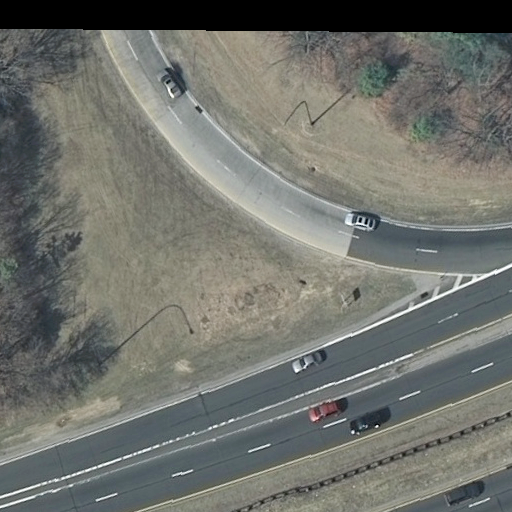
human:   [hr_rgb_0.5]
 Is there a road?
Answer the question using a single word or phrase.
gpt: yes

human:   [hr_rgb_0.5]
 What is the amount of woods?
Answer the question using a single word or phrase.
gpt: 1

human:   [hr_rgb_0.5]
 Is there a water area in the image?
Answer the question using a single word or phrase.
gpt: no

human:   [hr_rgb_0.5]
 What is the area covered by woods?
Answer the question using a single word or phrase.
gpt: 10599m2

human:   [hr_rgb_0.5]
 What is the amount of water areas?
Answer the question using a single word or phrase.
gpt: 0

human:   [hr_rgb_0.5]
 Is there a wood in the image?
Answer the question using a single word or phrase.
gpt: yes

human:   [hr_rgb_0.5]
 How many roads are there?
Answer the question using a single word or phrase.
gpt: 5

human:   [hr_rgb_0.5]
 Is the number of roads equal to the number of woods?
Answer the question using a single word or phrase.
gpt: no

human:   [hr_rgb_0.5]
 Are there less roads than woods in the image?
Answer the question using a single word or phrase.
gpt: no

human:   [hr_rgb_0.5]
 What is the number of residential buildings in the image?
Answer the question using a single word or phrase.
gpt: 0

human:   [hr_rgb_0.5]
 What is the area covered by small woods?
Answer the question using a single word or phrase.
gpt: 0m2

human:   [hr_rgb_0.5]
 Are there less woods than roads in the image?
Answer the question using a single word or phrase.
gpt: yes

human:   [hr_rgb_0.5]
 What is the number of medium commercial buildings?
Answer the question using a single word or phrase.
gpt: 0

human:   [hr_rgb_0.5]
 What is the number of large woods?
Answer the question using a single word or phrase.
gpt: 1

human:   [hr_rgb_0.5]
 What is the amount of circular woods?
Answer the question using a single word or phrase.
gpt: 0

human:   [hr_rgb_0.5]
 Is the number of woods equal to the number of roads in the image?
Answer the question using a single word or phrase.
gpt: no

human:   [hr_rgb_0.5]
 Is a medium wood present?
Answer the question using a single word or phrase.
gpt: no

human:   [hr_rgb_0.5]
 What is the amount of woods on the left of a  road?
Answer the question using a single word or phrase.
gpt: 1

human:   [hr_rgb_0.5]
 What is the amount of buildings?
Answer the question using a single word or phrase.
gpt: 0

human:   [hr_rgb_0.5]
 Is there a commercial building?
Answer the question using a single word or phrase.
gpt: no

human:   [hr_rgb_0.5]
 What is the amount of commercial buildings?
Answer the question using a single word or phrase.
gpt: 0

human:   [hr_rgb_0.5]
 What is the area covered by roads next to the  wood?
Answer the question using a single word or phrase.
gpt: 0m2

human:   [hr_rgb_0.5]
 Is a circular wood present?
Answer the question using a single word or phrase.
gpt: no

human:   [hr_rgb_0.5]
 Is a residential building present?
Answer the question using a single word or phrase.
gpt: no

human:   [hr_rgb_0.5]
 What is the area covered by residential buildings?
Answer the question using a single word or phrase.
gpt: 0m2

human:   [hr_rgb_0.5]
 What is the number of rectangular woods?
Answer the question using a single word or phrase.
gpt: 1

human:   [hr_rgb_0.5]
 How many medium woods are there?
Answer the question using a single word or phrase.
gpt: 0

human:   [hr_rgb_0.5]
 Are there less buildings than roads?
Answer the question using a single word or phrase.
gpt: yes

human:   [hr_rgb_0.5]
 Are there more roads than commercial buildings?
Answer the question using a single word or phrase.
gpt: yes

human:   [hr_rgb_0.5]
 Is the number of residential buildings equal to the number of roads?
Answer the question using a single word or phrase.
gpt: no

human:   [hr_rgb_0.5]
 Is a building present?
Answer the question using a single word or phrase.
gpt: no

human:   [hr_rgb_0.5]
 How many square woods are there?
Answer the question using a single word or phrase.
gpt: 0

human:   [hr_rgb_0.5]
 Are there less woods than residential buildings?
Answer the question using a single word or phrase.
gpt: no

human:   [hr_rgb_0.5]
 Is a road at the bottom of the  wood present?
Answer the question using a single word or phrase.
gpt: yes

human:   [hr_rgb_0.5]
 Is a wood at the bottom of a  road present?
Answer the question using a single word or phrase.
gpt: no

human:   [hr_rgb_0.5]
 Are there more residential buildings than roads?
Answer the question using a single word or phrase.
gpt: no

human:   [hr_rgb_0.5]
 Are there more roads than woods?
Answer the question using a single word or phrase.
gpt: yes

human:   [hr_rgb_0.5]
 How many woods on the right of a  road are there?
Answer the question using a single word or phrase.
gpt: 0

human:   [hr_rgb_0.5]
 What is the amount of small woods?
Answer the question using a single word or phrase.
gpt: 0

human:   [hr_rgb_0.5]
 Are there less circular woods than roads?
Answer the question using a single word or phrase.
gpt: yes

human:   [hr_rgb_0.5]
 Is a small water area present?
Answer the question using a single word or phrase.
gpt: no

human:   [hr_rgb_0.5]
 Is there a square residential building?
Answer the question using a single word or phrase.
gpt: no

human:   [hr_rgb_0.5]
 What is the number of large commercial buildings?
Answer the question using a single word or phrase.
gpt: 0

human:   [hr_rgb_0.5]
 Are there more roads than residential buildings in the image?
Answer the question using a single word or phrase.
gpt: yes

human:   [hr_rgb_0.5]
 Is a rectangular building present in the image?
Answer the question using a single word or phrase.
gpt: no

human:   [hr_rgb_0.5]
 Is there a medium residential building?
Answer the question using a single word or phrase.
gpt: no

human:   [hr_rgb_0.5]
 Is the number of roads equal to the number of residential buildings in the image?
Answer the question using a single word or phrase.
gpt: no

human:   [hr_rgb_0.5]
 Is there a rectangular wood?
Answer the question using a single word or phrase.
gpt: yes

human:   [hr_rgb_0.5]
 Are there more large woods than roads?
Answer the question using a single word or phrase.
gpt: no

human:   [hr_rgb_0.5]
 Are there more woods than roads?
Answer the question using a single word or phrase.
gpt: no

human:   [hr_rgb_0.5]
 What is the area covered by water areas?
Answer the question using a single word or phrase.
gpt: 0m2

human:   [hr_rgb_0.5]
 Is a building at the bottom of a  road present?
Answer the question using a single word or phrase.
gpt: no

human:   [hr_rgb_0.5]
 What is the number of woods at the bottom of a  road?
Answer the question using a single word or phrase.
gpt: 0

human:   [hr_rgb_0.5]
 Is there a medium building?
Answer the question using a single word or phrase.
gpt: no

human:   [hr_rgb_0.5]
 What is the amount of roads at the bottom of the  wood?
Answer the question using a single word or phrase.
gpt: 4

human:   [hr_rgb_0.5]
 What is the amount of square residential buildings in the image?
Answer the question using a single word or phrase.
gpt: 0

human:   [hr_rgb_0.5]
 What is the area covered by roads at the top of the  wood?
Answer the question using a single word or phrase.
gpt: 0m2

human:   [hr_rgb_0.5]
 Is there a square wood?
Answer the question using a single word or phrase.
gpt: no

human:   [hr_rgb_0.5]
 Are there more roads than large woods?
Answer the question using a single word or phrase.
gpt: yes

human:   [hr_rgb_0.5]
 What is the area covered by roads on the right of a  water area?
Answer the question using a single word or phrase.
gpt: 0m2

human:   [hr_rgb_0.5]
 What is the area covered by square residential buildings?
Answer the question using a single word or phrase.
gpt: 0m2

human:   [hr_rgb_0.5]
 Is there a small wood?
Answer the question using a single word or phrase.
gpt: no

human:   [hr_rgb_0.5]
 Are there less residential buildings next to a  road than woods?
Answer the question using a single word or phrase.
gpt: yes

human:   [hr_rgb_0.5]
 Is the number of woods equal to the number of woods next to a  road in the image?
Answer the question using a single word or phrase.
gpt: yes